Question: I have downloaded and included the SSKeychain files into my iOS project. I am coding with the iOS 6.1 SDK in xcode 4.6. I have used a button to take the username and password UITextFields and store them as a keychain account like so:
'''
- (IBAction)button_register {
[SSKeychain setPassword:username_reg.text forService:@"myapp" account:password_reg.text];
}
'''
'button_register' is just the action linked to the register button. And 'username_reg' is the UITextField on the registrations screen, and likewise for the 'password_reg'.
However, when I go to execute and run my app to see if it will build, I encounter an error like this:

I have absolutely no idea what this means, anyone with more experience that could enlighten me would be appreciated.
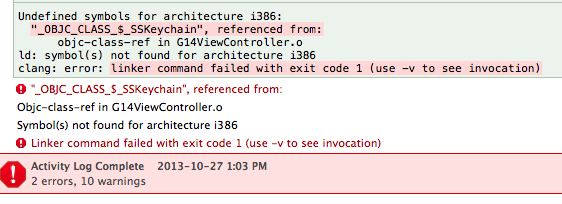
Answer: Ah, I hadn't added the files into the compile sources. Fixed.
<URL>